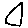
Label: triangle